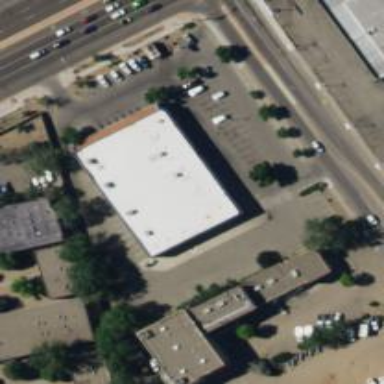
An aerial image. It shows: Garage building that serves as car repair shop.